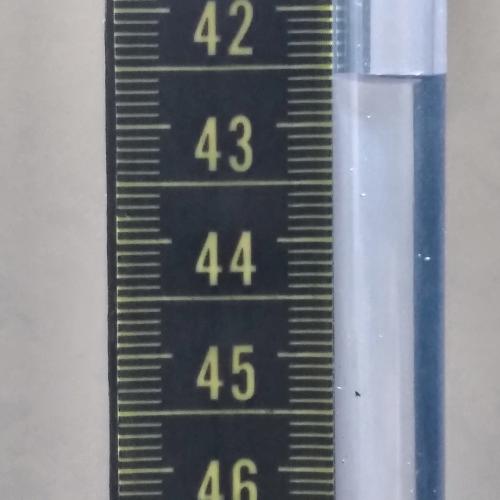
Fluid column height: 42.6 cm